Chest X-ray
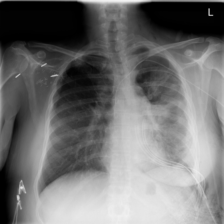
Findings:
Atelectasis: negative
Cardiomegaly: negative
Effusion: negative
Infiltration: negative
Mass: positive
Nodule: positive
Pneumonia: negative
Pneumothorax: positive
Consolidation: negative
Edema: negative
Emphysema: positive
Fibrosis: negative
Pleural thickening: negative
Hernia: negative